Interaction volume radius: 5 \u00c5
Interaction volume height: 10 \u00c5
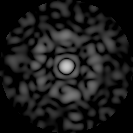
Disorder parameter: 0.7846